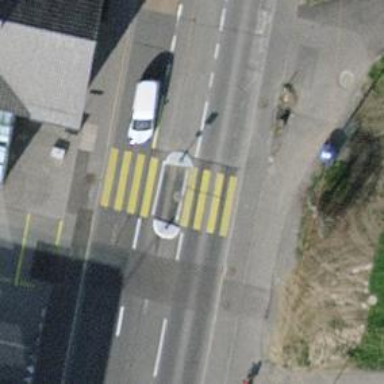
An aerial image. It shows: Uncontrolled zebra crossing with central island.